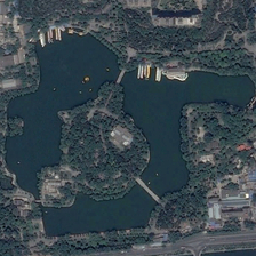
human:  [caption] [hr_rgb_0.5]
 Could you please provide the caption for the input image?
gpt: Some buildings and many green trees are around the island and the pond.

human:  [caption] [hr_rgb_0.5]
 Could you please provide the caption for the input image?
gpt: Some buildings and many green trees surround a pond with an island.

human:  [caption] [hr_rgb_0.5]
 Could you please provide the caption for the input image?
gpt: Some buildings and many green trees are around a pond with an island.

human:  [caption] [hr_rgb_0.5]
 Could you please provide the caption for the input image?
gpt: Some buildings and trees are green

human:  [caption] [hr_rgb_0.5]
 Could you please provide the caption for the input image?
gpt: Some buildings and many green trees are to the REDOR of a Lake with an island.